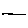
Label: line